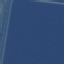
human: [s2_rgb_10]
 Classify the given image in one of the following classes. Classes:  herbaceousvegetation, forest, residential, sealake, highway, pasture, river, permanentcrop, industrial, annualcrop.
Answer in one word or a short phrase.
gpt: SeaLake